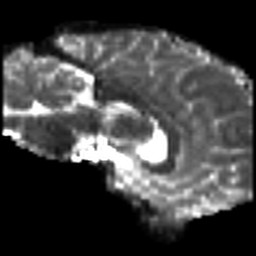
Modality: T2w
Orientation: sagittal
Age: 28
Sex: male
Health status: ill
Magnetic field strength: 3 T
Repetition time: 8.4 s
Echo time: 0.0926 s